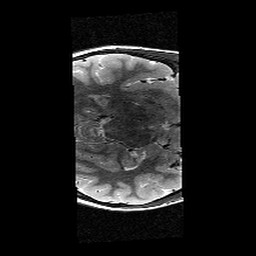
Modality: T2w
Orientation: axial
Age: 11
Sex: female
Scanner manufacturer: siemens
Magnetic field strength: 3 T
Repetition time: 9.23 s
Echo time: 0.067 s